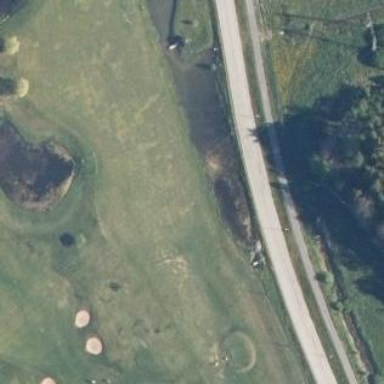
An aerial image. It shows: Scenic view of water hazard on golf course. The natural water feature adds beauty to the landscape.